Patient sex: M
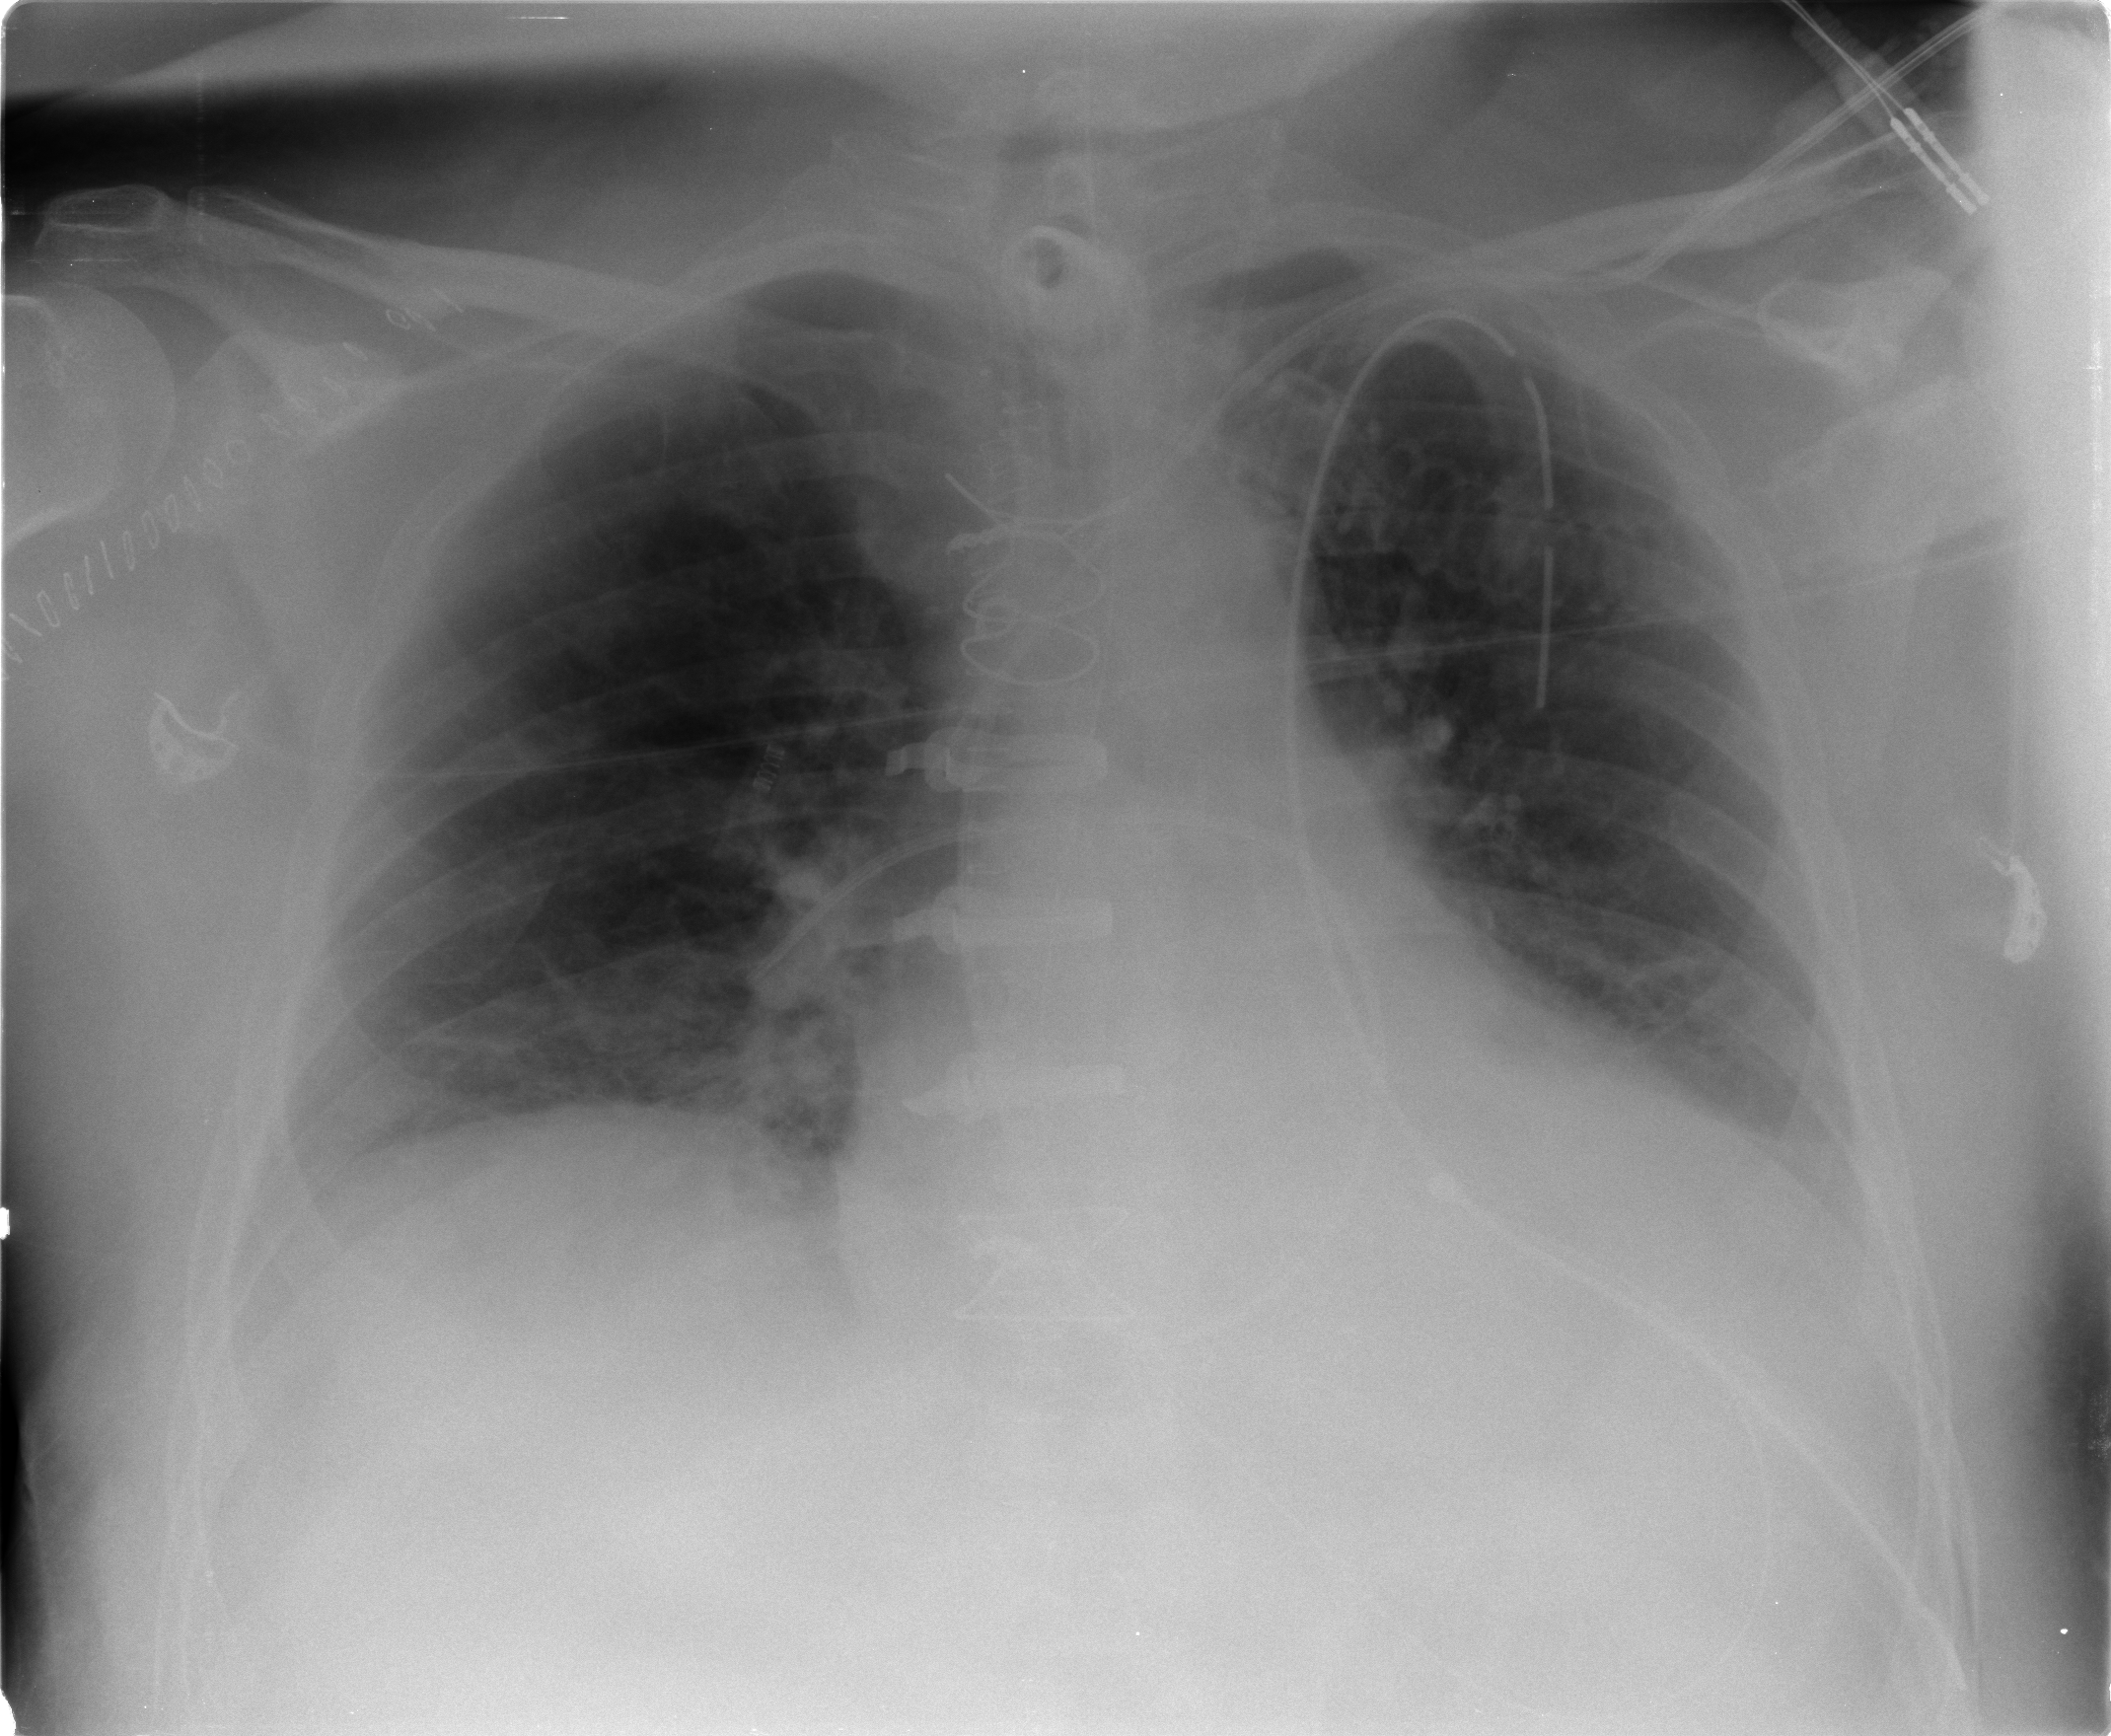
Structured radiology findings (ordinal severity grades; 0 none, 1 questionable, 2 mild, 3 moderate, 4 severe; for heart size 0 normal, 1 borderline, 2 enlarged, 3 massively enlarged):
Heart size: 2
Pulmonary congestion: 2
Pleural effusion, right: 2
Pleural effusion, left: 2
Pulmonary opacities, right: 0
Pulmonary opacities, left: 2
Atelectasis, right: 2
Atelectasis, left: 2